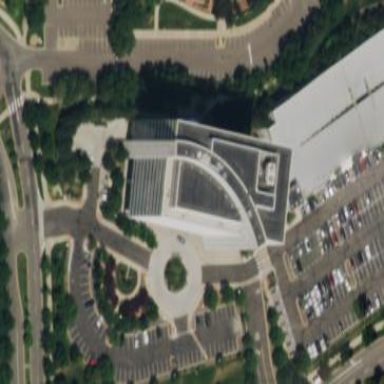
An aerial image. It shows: Office building.